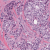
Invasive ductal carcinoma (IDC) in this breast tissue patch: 1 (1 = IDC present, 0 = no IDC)